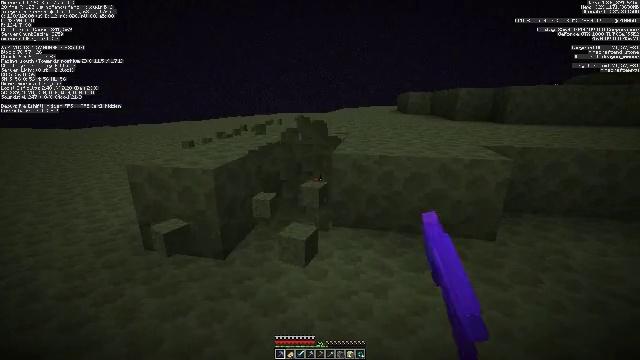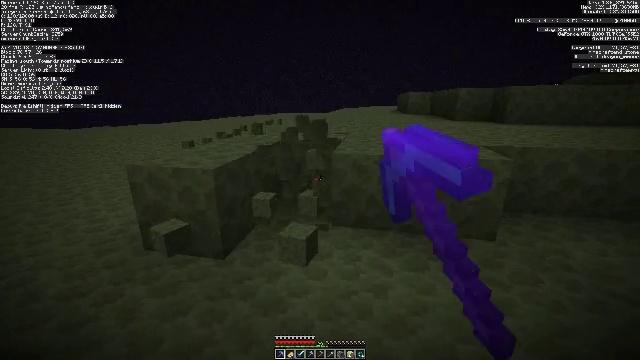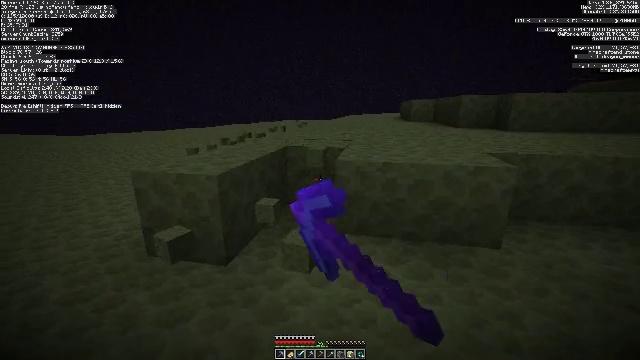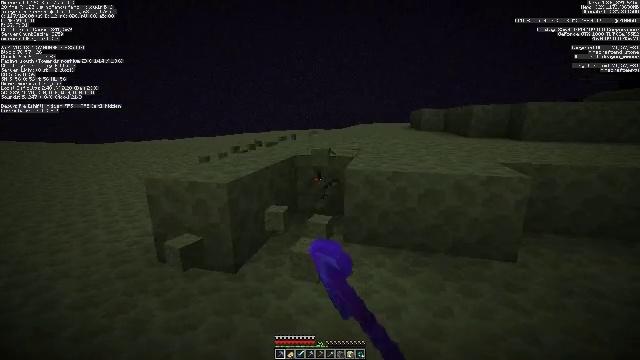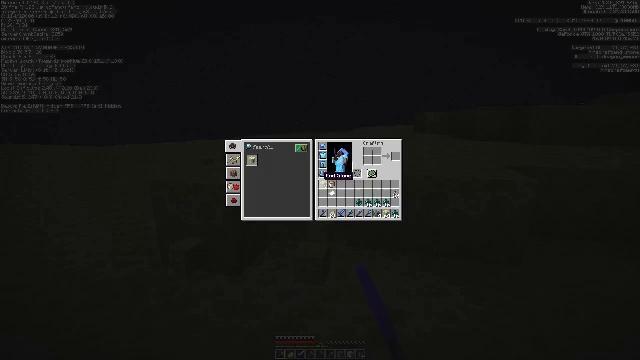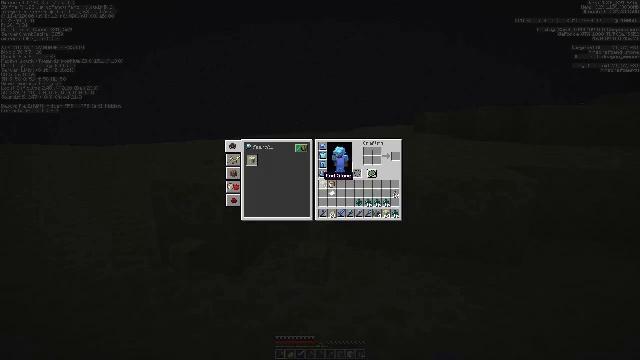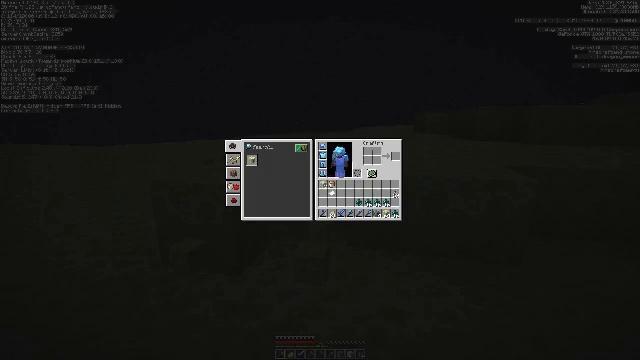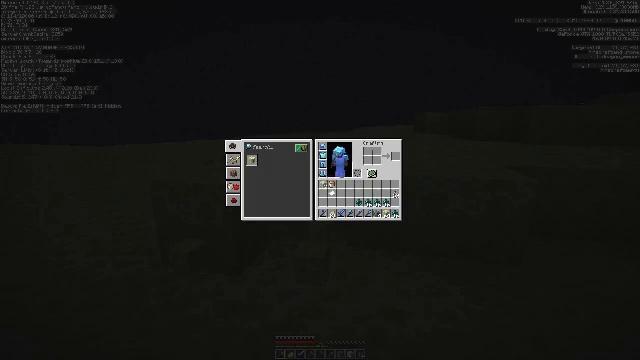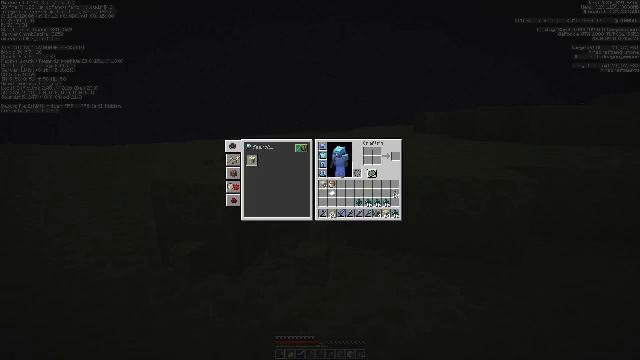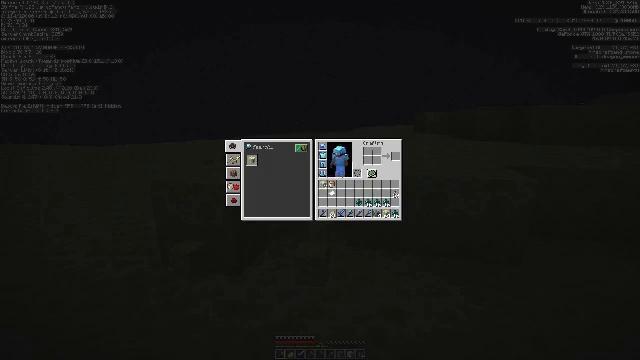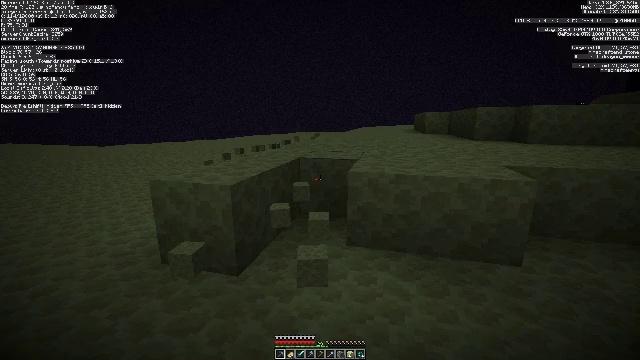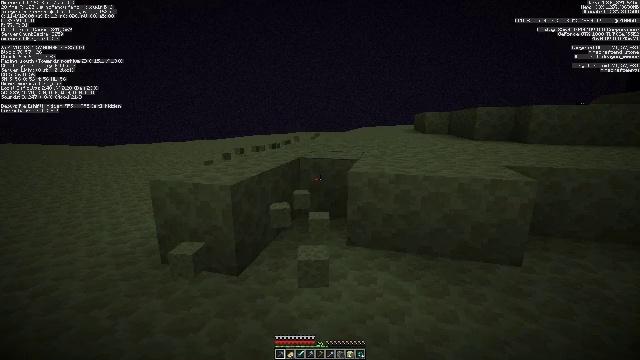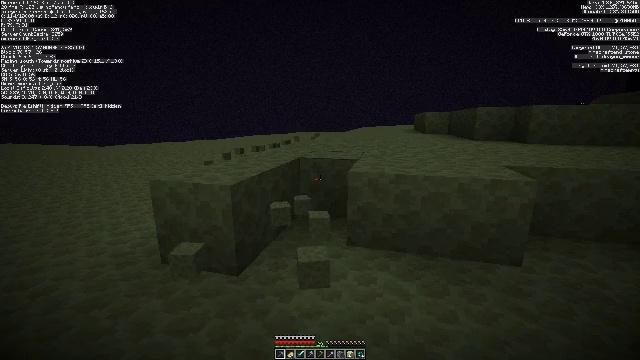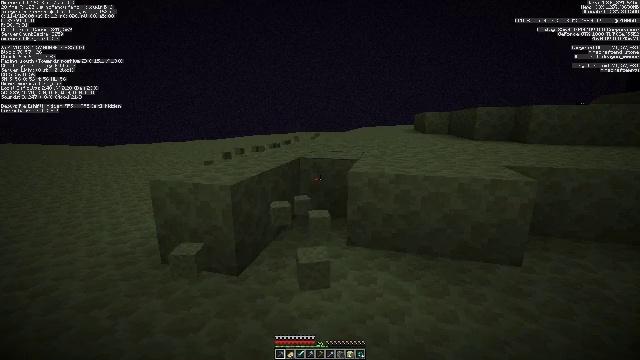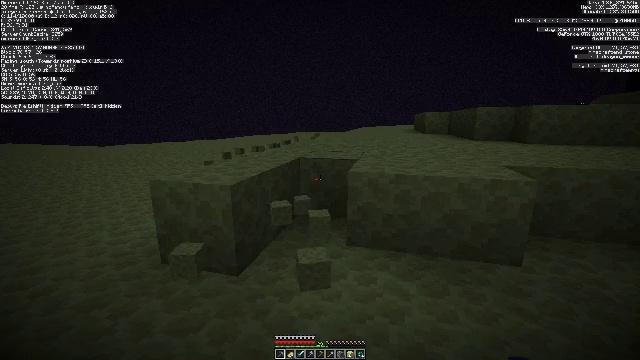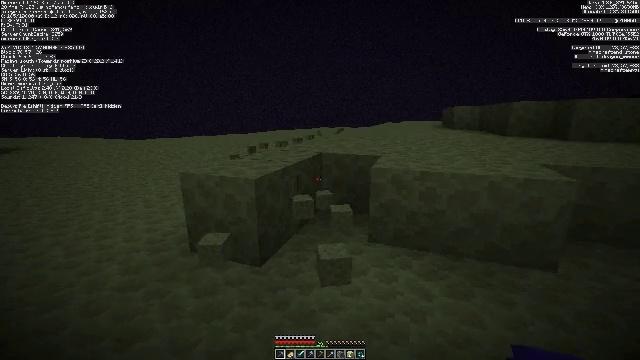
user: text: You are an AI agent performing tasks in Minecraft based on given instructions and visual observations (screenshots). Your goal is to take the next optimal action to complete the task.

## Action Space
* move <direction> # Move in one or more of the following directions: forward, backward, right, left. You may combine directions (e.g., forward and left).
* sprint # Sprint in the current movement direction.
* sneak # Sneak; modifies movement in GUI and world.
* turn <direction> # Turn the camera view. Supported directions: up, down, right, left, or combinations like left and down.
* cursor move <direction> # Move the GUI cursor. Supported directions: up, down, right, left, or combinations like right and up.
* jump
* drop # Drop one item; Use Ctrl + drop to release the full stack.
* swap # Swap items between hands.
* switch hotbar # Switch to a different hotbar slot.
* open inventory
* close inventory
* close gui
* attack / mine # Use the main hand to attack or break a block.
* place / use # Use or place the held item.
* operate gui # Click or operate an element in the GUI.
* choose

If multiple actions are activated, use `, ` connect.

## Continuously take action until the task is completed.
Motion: motion action
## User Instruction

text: Gather end stone from the End.
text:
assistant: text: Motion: attack / mine
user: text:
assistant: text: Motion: turn up, attack / mine
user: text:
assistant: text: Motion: turn left and up, attack / mine
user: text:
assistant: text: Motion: open inventory
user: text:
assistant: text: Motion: open inventory
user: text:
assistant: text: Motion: open inventory
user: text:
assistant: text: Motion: turn left and up
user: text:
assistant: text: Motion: turn left and up
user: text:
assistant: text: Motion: no_op
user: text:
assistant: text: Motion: close inventory
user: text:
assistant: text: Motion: close inventory
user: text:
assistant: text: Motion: close inventory
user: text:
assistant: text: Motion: no_op
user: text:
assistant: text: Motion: no_op
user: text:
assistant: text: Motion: turn left and down
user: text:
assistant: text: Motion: turn left and down
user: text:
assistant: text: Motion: turn left and down
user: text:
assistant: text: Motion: turn left
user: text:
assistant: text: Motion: attack / mine
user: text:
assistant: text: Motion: attack / mine
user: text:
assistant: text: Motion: attack / mine
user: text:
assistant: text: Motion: attack / mine
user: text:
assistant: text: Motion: turn right, attack / mine
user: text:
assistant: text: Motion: turn right, attack / mine
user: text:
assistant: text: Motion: move forward, turn right, attack / mine
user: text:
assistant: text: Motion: move forward, turn right, attack / mine
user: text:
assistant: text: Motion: move forward, turn right, attack / mine
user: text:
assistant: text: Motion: move forward, turn right, attack / mine
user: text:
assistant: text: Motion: move forward, turn right, attack / mine
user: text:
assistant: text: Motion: move forward, attack / mine